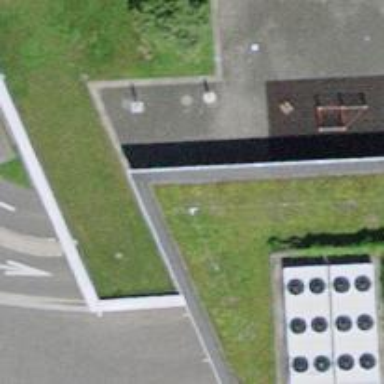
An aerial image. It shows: Parking area.